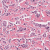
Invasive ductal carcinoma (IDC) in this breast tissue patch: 1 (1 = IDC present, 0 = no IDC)